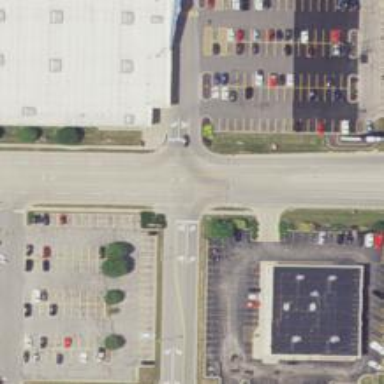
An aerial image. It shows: Solid stop line on the road marking.